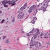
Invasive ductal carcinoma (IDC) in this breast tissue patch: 0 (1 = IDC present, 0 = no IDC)